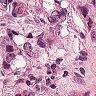
Metastatic tissue present: yes